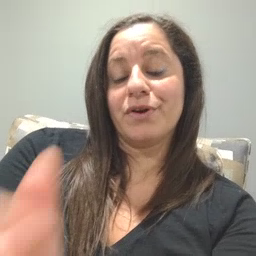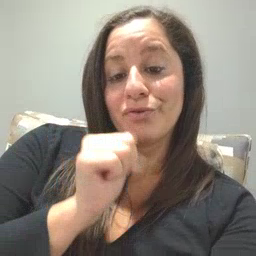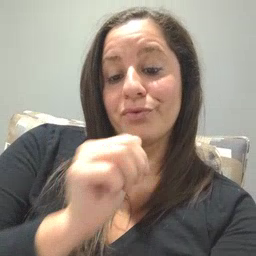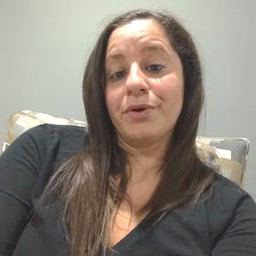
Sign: girl